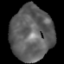
Tissue: lung
Cell type: Others
Senescence score: 0.2044
Nuclear area (px): 2264
Mean DAPI intensity: 94.708